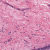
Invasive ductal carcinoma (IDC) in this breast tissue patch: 0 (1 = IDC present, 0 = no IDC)